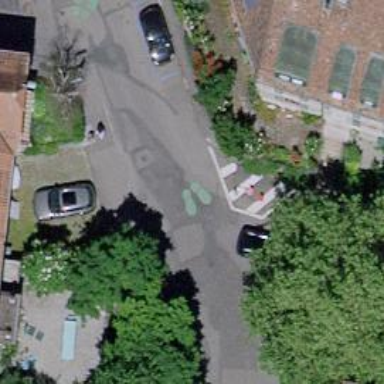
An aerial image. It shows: Kerb serving as barrier.